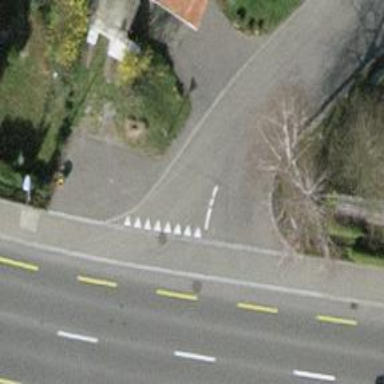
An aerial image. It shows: Road with "give way" sign.